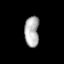
Tissue: lung
Cell type: Endothelial cells
Senescence score: 0.5897
Nuclear area (px): 436
Mean DAPI intensity: 175.727